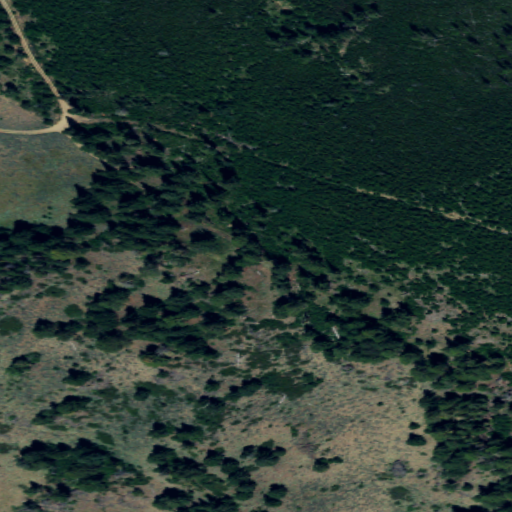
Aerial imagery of ridge(s) in Washington named Buck Ridge containing evergreen forest, shrub, medium intensity development, open development, and low intensity development